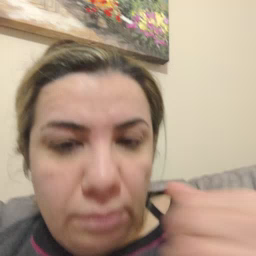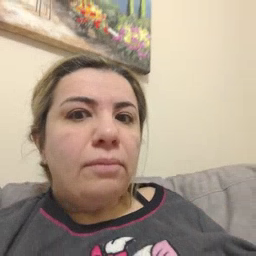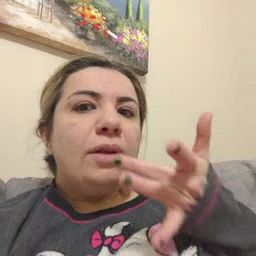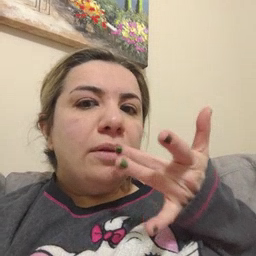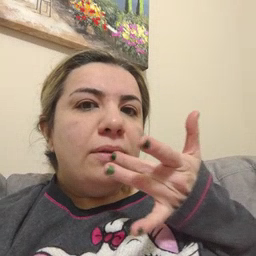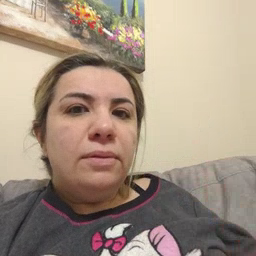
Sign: taste